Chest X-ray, AP view. Patient: 51 years old, sex M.
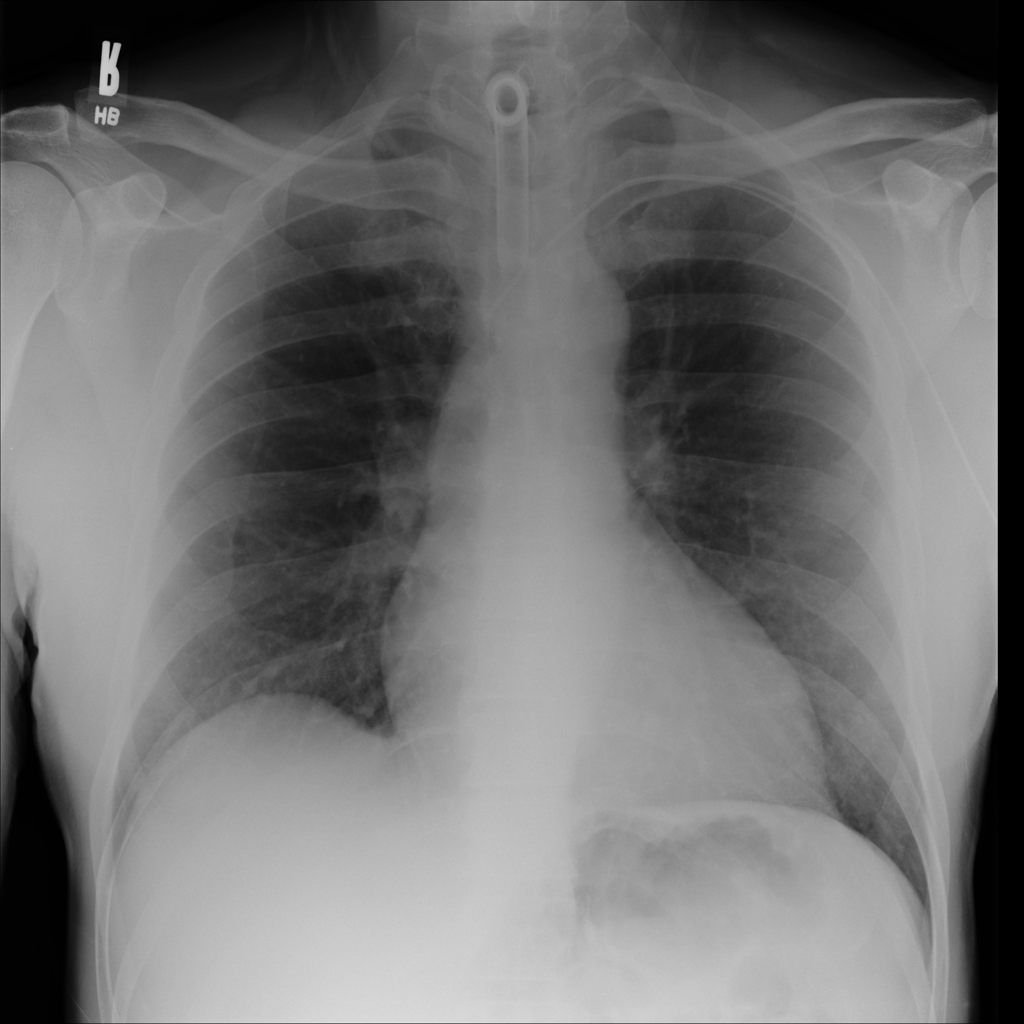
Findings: No Finding